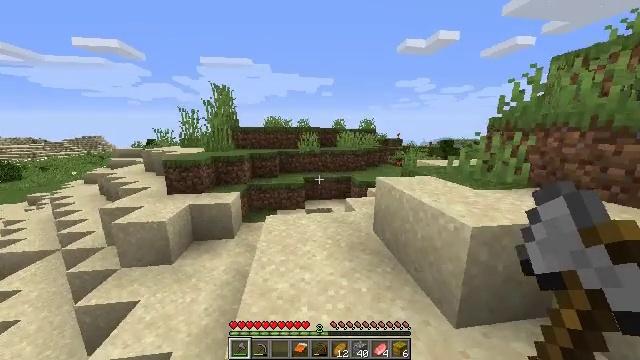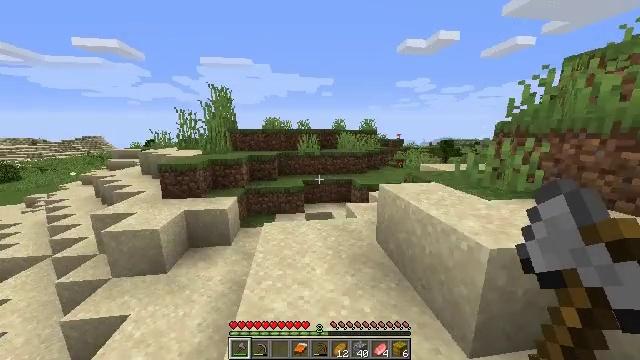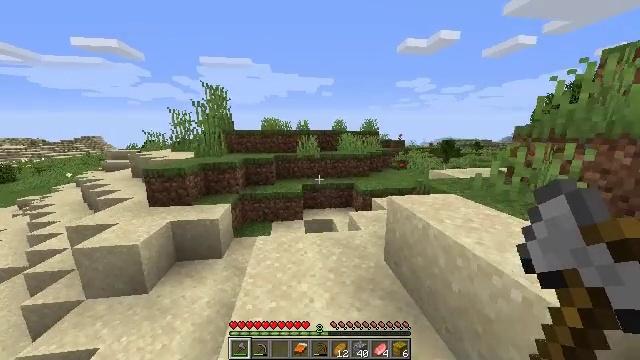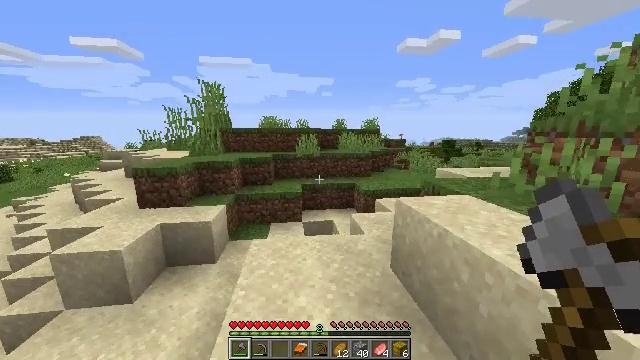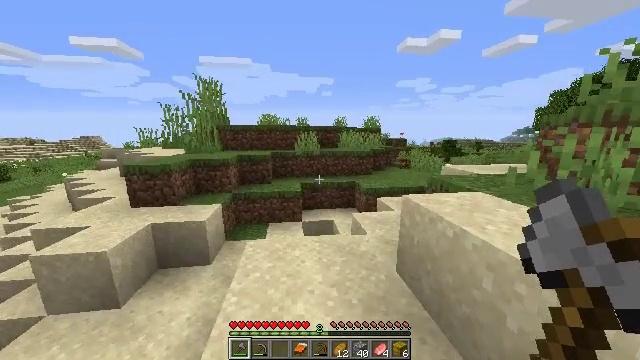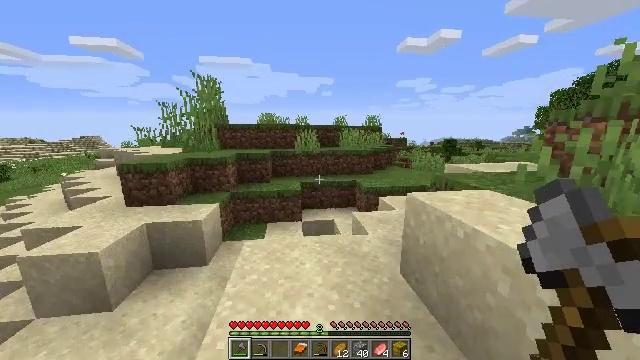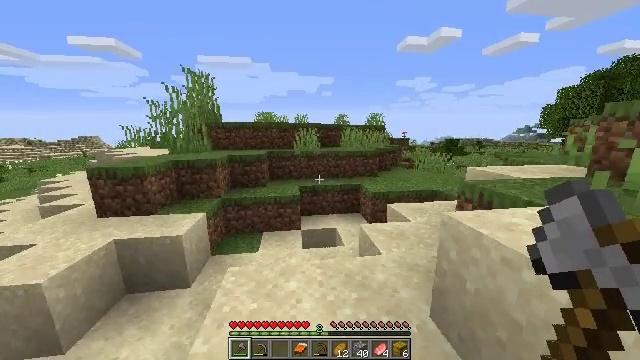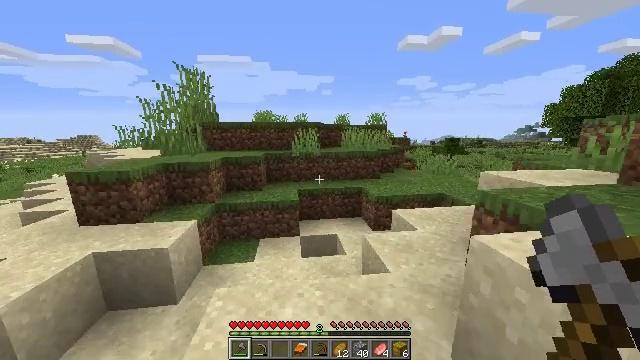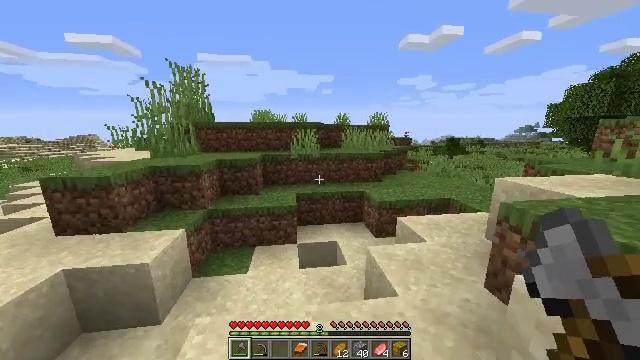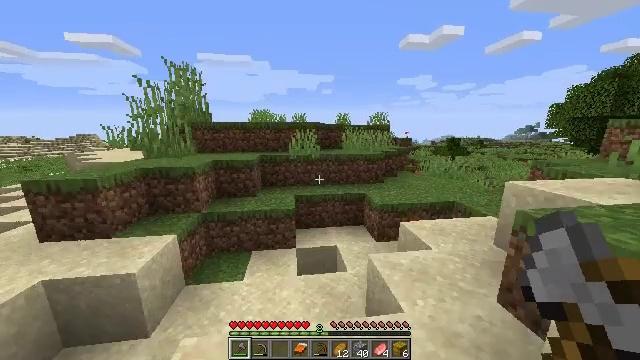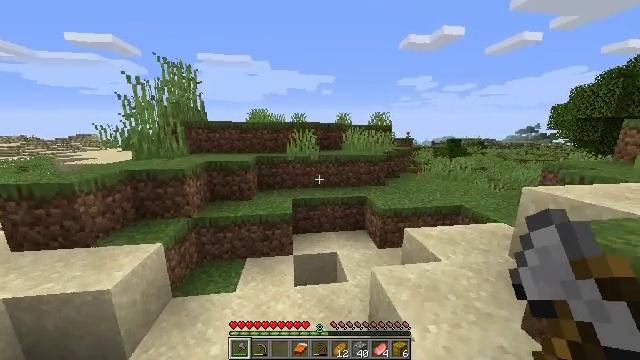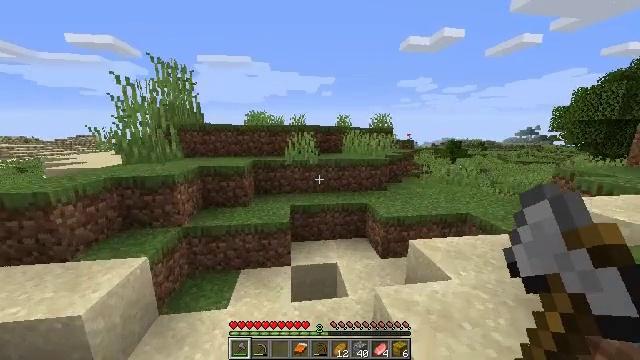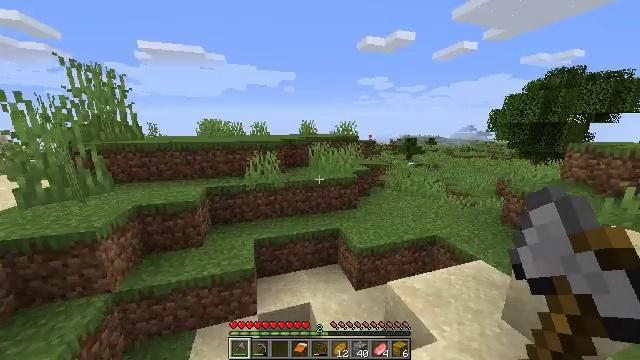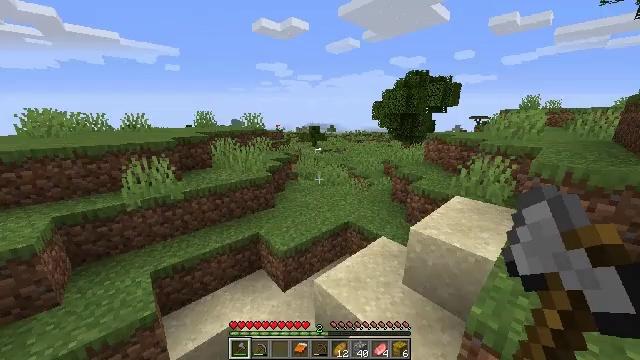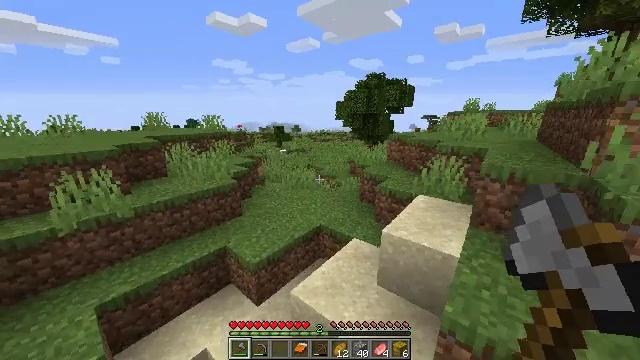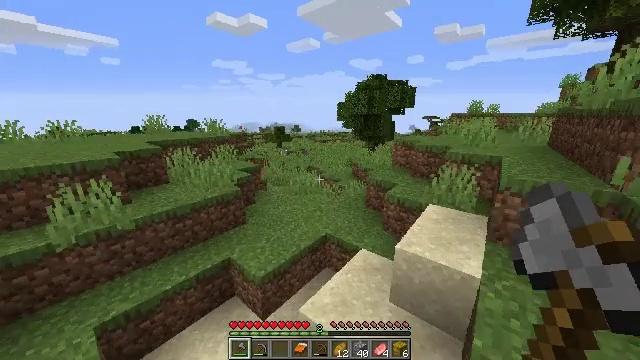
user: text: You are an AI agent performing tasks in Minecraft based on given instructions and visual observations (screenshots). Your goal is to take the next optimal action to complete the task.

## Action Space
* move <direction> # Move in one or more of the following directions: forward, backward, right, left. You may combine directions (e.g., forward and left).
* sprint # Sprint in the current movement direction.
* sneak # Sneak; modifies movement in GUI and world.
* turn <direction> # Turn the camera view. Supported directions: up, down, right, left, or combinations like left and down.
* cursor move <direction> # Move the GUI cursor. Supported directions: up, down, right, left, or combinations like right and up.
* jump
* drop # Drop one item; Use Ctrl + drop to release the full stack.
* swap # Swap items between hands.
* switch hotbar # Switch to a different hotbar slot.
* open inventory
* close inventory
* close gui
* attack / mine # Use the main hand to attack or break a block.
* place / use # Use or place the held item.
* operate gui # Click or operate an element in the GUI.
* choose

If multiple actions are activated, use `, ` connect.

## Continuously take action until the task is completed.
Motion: motion action
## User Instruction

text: Drop a grass block.
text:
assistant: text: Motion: move forward, jump
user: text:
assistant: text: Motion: move forward, jump
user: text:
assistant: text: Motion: move forward
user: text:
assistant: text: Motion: move forward
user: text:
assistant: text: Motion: move forward
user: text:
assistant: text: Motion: move forward
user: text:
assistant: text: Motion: move forward
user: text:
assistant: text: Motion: move forward
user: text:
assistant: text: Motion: move forward
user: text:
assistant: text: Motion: move forward
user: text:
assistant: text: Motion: move forward, jump
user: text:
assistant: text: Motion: move forward, turn right, jump
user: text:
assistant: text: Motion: move forward, turn right and down
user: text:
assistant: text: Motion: move forward, turn right
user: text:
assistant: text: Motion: move forward
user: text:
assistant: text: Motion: move forward
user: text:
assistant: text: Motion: move forward
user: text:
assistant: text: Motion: move forward
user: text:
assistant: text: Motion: move forward
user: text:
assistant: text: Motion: move forward
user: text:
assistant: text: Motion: move forward
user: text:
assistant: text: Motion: move forward
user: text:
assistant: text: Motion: move forward
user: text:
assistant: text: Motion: move forward
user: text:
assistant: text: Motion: move forward, jump
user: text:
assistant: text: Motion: move forward, jump
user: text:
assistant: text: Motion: move forward, jump
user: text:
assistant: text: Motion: move forward, jump
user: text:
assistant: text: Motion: move forward, jump
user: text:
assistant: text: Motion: move forward